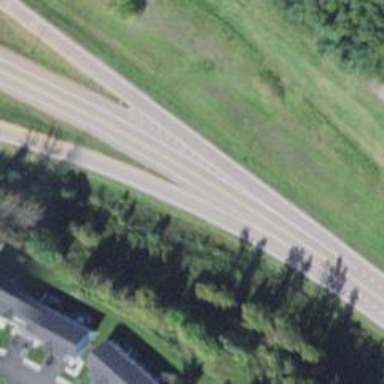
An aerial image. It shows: Primary link highway with asphalt surface.